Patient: sex M, age 61
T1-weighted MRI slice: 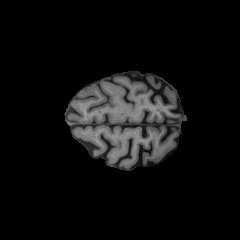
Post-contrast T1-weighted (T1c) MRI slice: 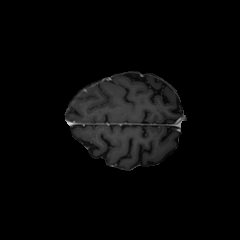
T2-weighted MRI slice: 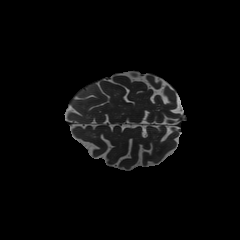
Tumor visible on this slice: no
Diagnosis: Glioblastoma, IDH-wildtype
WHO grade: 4